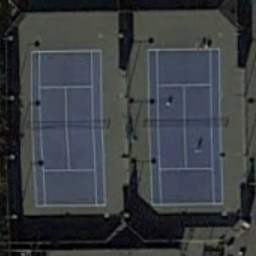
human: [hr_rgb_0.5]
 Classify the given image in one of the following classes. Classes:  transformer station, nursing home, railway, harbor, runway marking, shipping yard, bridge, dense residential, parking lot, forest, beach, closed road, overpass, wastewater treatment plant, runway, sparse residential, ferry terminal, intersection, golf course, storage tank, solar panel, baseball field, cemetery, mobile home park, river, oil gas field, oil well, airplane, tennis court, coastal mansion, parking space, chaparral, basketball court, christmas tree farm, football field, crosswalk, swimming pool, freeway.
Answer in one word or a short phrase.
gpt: tennis court